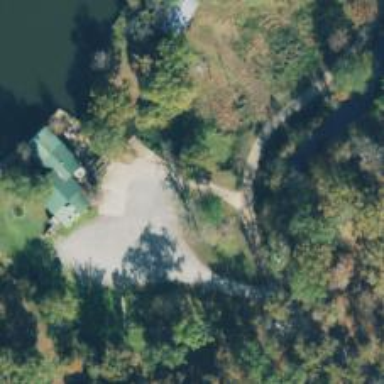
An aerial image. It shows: Driveway.